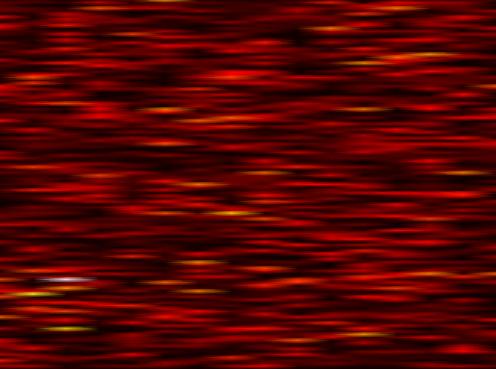
Label: FOFDM